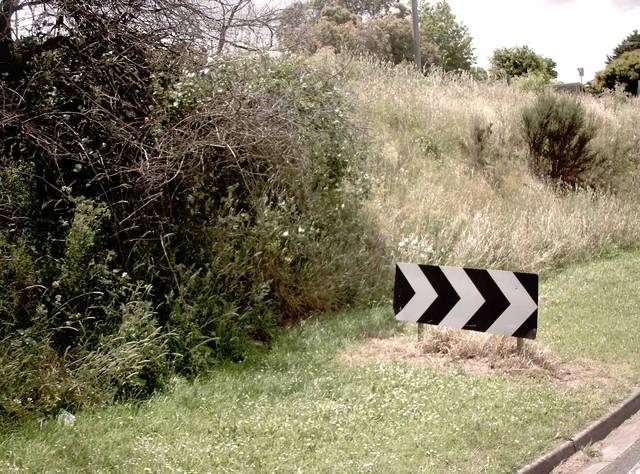
Region: Australia
Coordinates: -38.143, 145.89